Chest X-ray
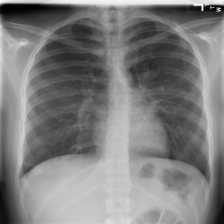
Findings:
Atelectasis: negative
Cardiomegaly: negative
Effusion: negative
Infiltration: negative
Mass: negative
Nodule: negative
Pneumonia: negative
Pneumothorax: negative
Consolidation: negative
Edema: negative
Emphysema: negative
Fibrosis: negative
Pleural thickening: negative
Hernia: negative